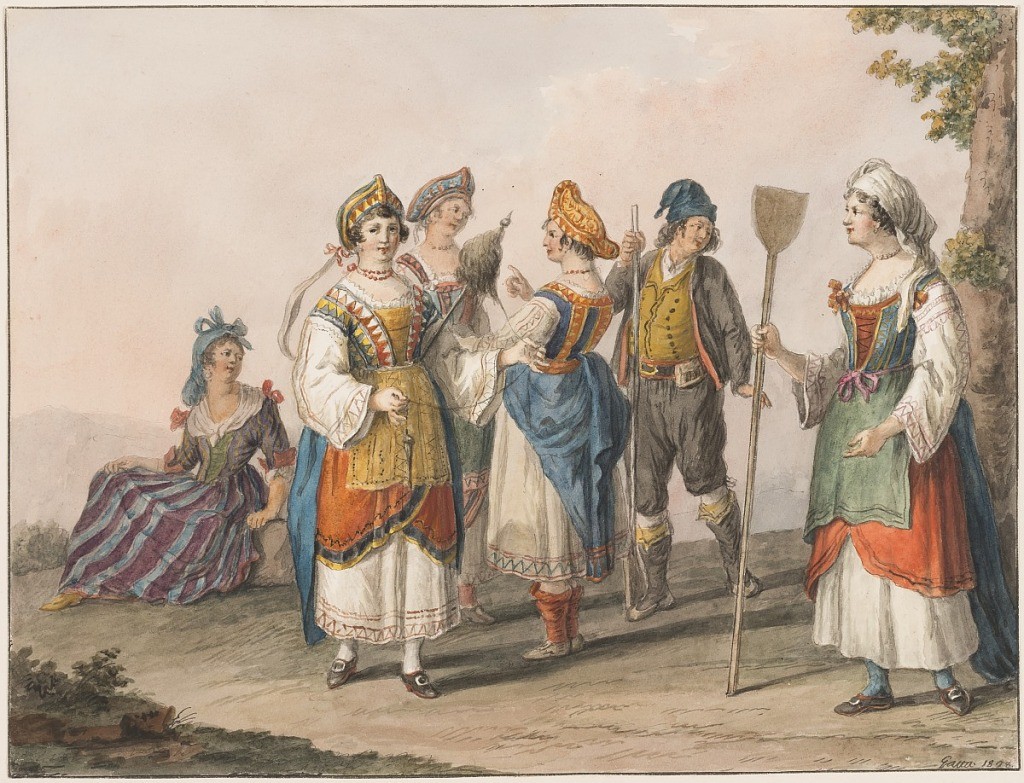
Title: Costumes of South Calabria
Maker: Saverio della Gatta, Italian, 1777 - 1829
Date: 1828
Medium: Brush and watercolor on paper
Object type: Drawing
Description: In the middle distance at left sits a woman upon a stone, "Donna di Nicastro." In the center is a group of three women, one holding a spinning stick, the others discoursing with each other. At right, a man with a gun. "Vomo, e Donne di Garaffa Albanesi." At right is a woman with a wooden bakery shovel. "Fornara Albanese." In mountainous country.